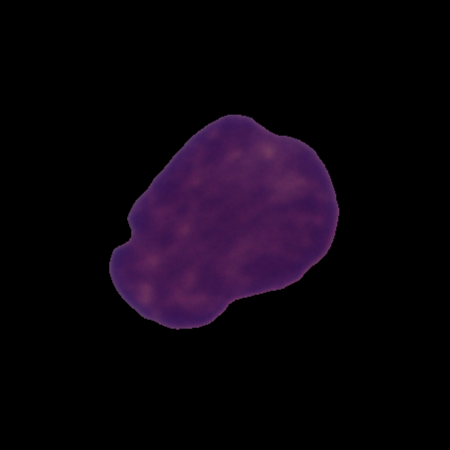
Label: cancer